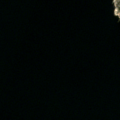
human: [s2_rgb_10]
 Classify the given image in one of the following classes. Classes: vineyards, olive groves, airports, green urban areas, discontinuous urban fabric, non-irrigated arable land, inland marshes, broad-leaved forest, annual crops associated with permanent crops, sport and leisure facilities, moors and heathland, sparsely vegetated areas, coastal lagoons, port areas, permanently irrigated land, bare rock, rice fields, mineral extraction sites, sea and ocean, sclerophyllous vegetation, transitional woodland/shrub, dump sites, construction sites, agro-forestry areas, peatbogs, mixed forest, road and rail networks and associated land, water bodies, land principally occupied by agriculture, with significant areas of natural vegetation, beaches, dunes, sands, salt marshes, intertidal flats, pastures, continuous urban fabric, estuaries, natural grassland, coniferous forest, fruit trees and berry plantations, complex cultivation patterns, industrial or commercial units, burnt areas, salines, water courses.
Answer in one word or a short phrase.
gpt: sea and ocean